Aerial crown-view tile of a tropical tree (Barro Colorado Island, Panama), acquired 20250217:
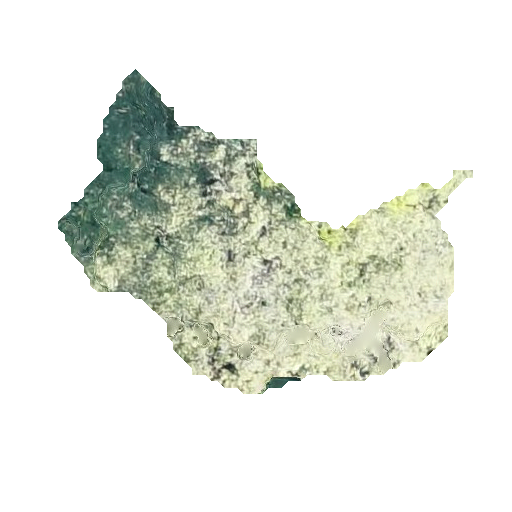
Species: Tabebuia rosea
GBIF accepted scientific name: Tabebuia rosea
Crown area: 104.251 m²